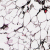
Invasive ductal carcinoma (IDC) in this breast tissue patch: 0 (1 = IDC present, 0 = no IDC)